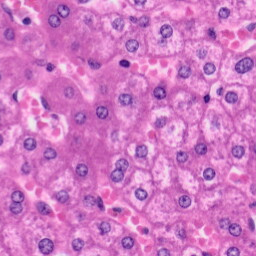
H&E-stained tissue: Liver